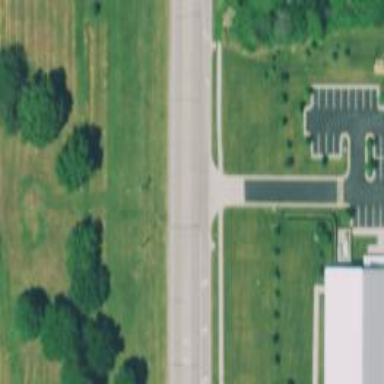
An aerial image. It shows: Unmarked crossing on the road.